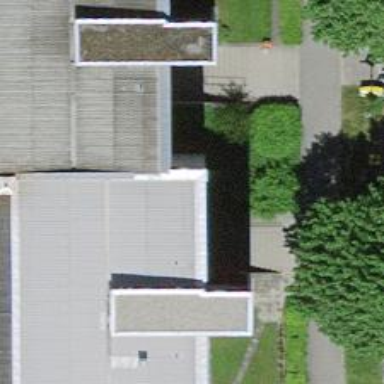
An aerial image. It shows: Flat-roofed residential building.